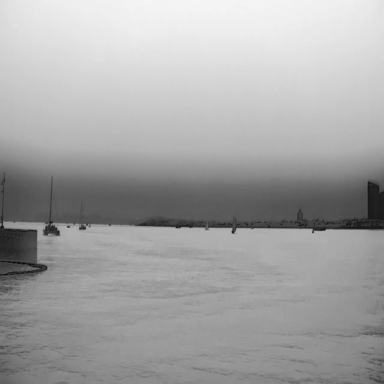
There are five canoes in the infrared image.